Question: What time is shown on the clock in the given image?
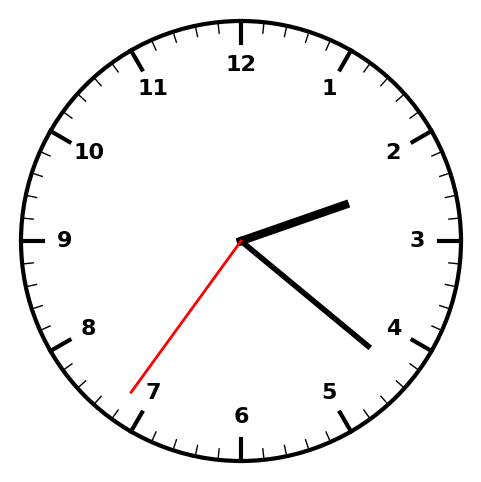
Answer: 02:21:36